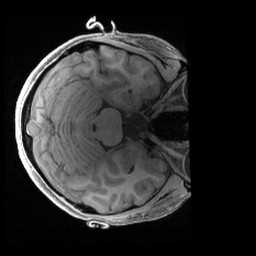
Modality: T1w
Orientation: axial
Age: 30
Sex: female
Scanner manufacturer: siemens
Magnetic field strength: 3 T
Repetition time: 2.4 s
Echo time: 0.00241 s